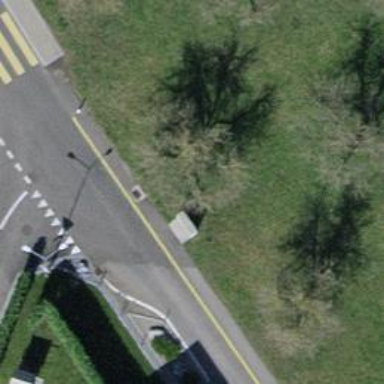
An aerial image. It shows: Street cabinet of man-made origin.